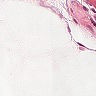
Metastatic tissue present: no